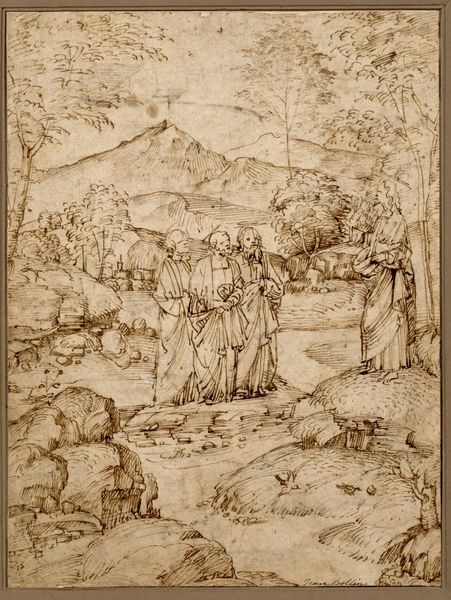
Titel: Die Berufung der Apostel Petrus, Jakobus und Johannes
Künstler: Alvise Vivarini
Standort: Wien
Institution: Albertina, Wien
Schlagwörter: baum, berg, felsen, mann, wasser, bäume, fluss, landschaft, menschen, männer, skizze, zeichnung, weg, wiese, meschen, bart, bärte, falten, mensch, steine, bach, natur, gewand, drei, gewänder, garten, berge, fels, gipfel, figuren, vier, buch, vulkan, wandern, stich, beten, christus, jesus, mönch, predigt, heilige, jünger, rötel, hühel, apostel, fragen, sprecher